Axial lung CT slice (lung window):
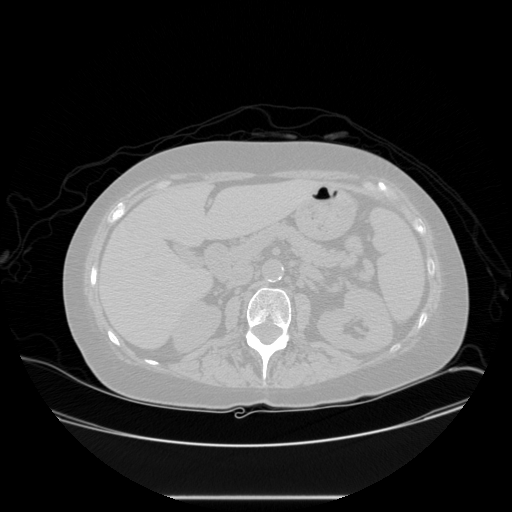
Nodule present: no